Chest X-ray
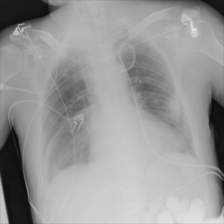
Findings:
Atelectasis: negative
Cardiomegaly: negative
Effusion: positive
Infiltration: negative
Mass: positive
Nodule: negative
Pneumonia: negative
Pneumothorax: negative
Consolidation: negative
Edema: negative
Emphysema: negative
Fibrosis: negative
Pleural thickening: negative
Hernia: negative